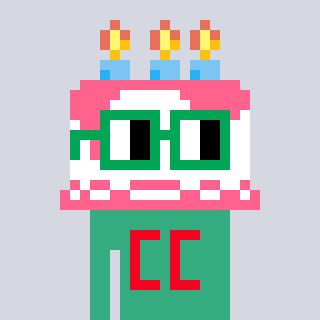
a pixel art character with square green glasses, a cake-shaped head and a teal-colored body on a cool background